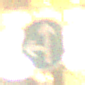
Verkehrszeichen: VorgeschriebeneFahrtrichtungGeradeausOderLinks
Umgebung: Outdoor, Urban
Tageszeit: Night
Wetter: Overcast
Licht: Artificial
Jahreszeit: NotSpecified
Kontrast: MediumContrast